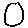
Label: circle